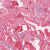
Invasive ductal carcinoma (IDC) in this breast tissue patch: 0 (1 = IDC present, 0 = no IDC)